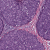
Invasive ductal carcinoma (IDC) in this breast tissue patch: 0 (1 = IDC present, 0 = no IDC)